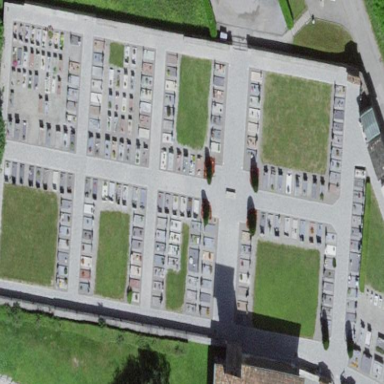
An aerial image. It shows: Cemetery.